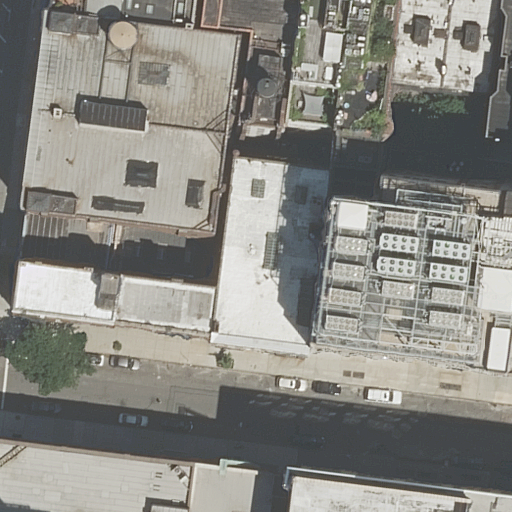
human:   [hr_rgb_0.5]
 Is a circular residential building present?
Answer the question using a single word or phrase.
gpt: no

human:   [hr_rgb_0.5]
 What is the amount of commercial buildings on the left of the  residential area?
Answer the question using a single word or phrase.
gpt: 0

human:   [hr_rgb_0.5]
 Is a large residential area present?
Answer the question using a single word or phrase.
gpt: yes

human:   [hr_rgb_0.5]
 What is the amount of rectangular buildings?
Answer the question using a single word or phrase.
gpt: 10

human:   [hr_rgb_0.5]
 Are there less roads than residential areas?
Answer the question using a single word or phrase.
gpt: no

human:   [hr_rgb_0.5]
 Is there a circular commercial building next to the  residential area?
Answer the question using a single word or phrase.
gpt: no

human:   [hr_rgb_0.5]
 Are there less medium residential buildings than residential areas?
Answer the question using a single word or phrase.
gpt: no

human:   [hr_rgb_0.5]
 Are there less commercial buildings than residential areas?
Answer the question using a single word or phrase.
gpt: yes

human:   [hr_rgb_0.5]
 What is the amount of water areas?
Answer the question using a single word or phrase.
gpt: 0

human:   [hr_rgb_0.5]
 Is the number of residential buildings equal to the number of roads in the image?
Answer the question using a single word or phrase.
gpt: no

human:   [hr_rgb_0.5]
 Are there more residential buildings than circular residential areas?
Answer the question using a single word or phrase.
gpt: yes

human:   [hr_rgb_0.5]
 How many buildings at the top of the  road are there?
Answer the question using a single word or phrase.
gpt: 11

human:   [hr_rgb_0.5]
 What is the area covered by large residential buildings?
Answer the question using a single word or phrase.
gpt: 4296m2

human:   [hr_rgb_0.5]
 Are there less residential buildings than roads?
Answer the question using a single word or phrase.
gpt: no

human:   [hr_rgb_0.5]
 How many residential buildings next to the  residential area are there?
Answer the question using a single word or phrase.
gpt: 14

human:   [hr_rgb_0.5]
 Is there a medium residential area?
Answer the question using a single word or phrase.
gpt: no

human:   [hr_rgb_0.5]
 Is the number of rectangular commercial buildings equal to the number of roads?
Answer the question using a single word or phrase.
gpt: no

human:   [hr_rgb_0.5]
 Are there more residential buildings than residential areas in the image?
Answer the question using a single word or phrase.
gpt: yes

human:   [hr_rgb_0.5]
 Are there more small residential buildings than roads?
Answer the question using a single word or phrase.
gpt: no

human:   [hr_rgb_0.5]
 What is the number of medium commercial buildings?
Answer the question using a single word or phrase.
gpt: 0

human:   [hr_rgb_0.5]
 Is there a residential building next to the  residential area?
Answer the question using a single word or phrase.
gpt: yes

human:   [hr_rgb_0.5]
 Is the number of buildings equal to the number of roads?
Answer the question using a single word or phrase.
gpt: no

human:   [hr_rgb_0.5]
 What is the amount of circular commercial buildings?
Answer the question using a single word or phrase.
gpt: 0

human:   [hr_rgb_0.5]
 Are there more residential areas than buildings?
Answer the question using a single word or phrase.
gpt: no

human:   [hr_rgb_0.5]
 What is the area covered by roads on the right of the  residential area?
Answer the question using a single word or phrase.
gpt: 0m2

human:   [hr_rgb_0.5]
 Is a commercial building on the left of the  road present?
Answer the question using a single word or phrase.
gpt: no

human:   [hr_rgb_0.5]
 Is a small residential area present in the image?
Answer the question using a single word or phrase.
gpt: no

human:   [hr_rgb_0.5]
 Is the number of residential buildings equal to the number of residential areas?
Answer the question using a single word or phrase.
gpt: no

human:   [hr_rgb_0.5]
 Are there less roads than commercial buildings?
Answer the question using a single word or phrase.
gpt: no

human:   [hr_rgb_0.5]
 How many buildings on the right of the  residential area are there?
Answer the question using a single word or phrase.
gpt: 14

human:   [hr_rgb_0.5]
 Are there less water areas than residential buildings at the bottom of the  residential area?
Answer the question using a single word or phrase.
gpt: no

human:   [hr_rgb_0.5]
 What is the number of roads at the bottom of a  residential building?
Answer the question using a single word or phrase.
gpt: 1

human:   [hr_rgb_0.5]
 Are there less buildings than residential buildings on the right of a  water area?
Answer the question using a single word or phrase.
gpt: no

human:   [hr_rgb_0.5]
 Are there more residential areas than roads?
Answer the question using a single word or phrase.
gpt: no

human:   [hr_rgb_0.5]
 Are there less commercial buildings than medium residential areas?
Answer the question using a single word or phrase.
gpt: no

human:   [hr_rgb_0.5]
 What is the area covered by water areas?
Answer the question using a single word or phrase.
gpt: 0m2